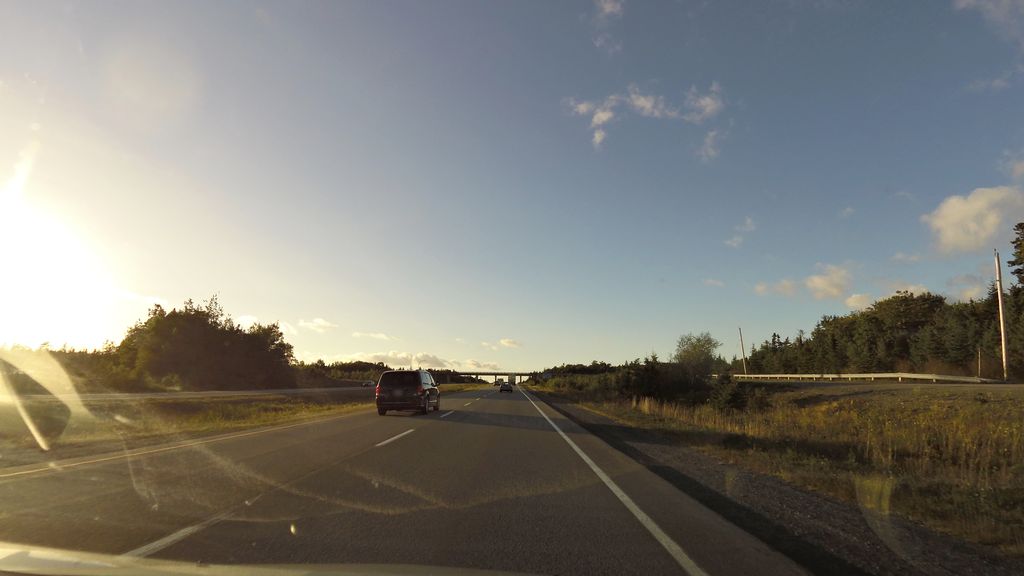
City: halifax